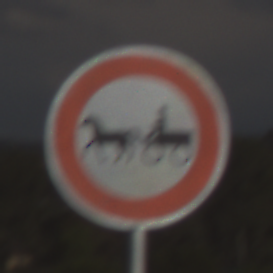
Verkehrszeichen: VerbotGespannfuhrwerke
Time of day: MorningAfternoon
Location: Outdoor (Nature)
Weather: PartlyCloudy
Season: NotSpecified
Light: Natural